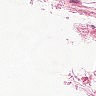
Metastatic tissue present: no